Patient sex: M
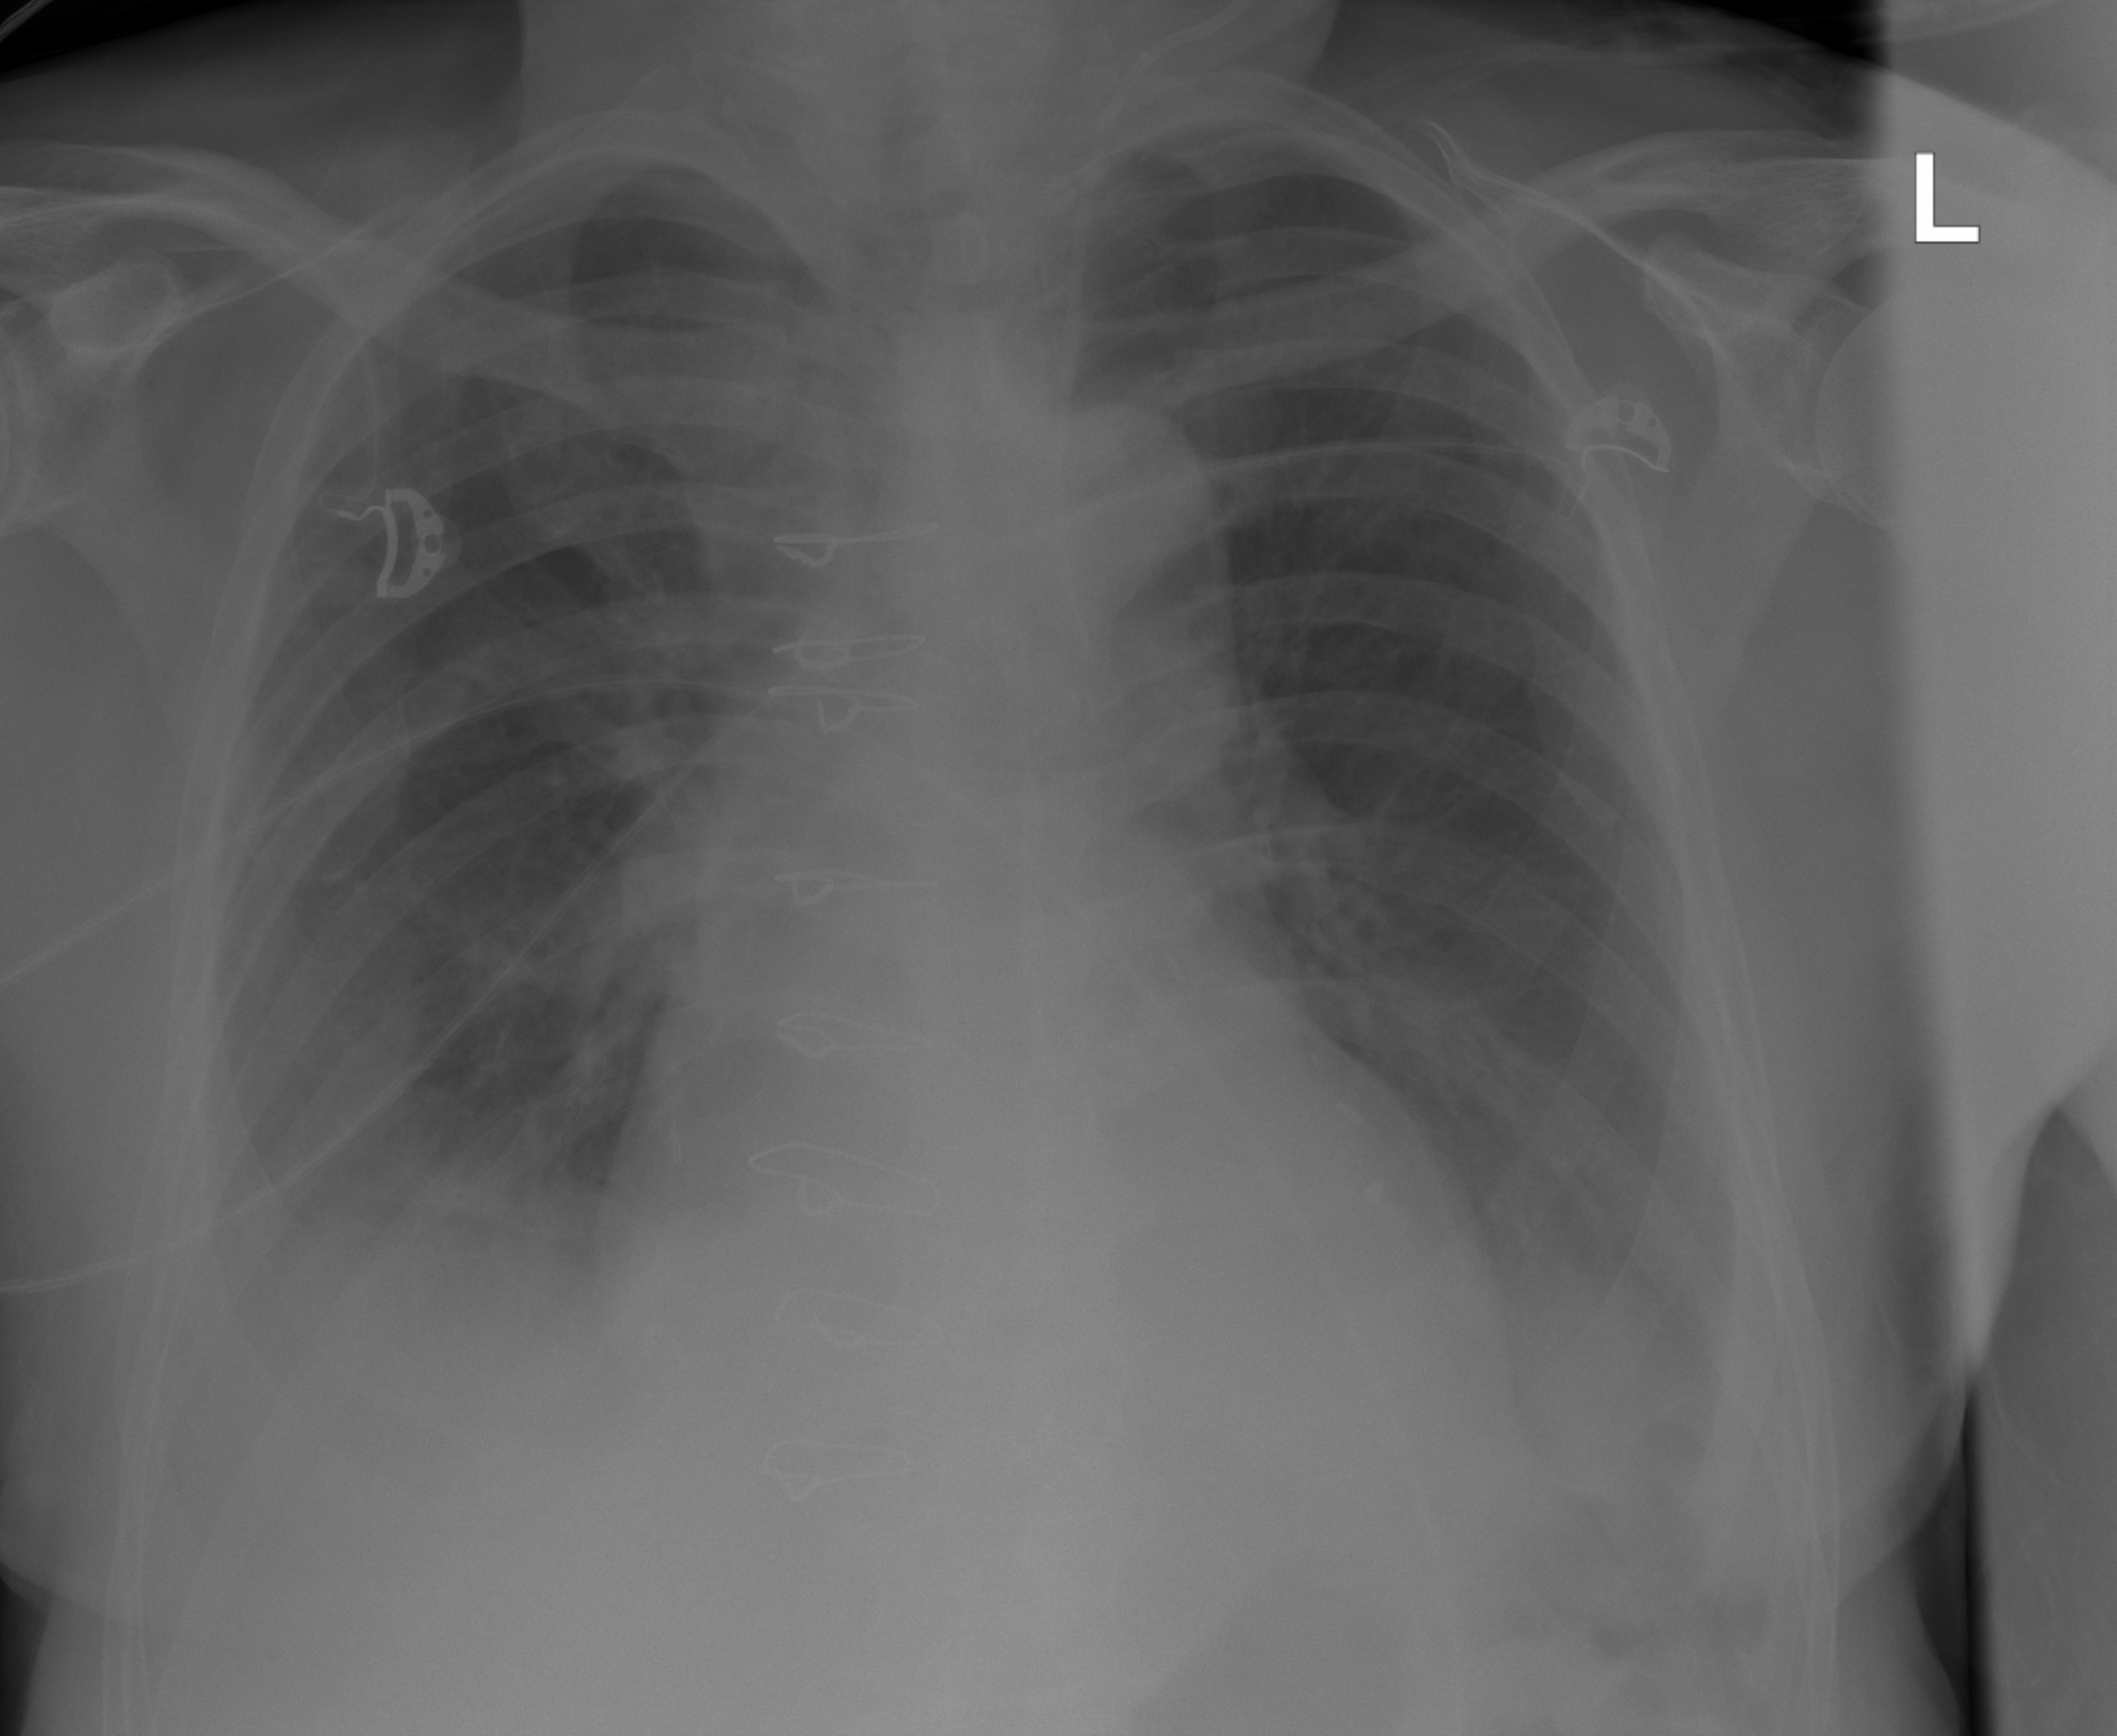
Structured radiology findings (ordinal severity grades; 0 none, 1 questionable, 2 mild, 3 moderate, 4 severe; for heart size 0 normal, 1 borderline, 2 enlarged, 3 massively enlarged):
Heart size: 2
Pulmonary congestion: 2
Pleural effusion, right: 3
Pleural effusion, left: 2
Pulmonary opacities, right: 2
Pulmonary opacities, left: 0
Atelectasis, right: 3
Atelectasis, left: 2